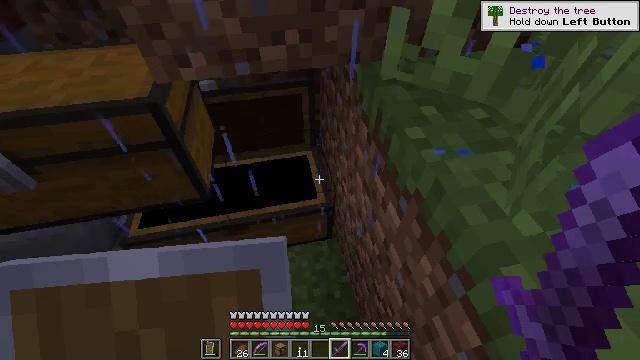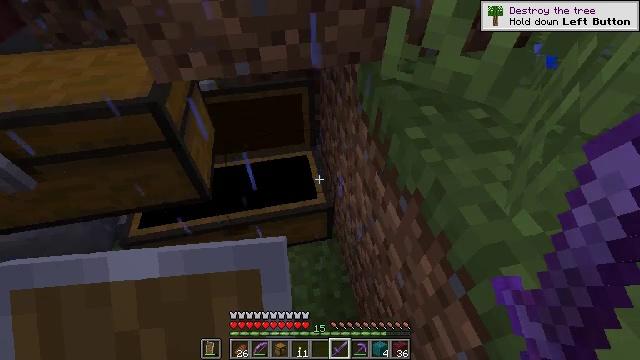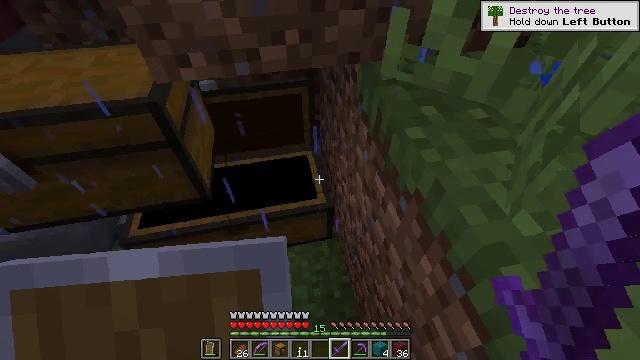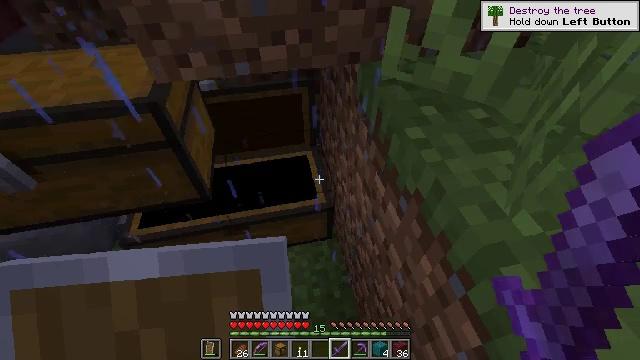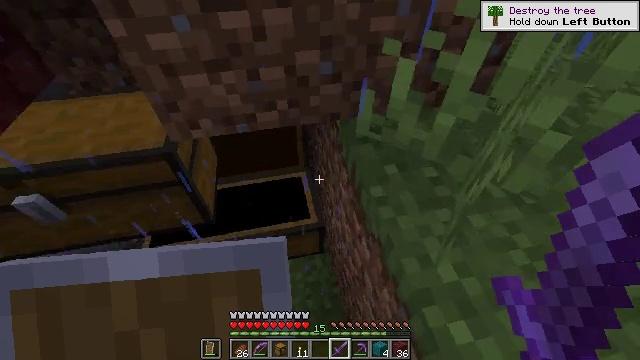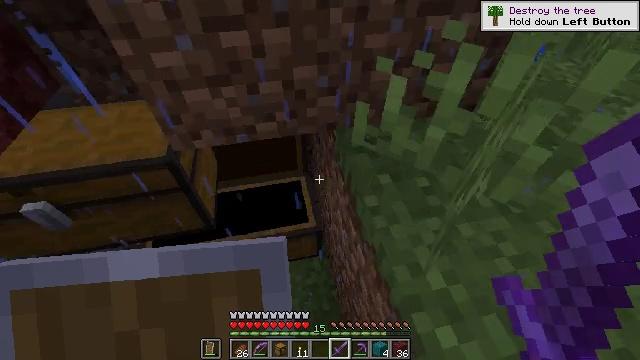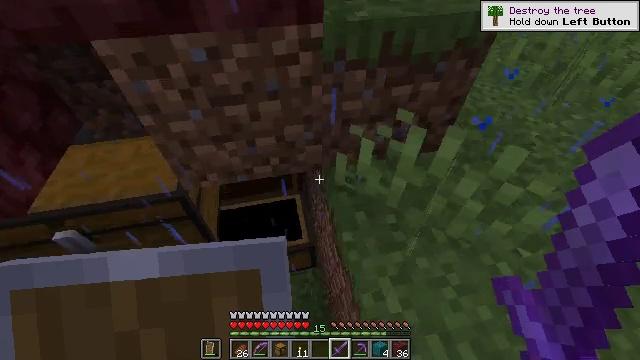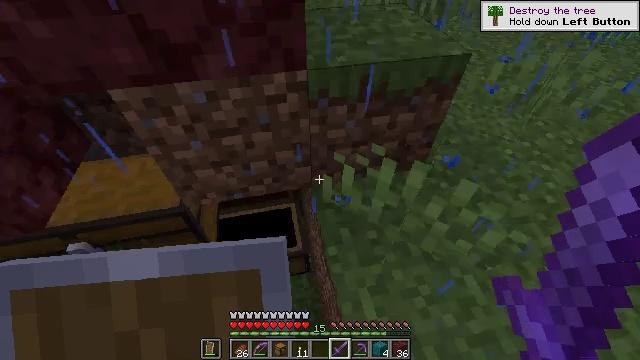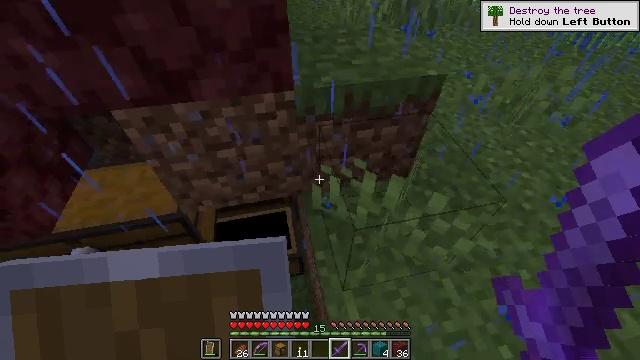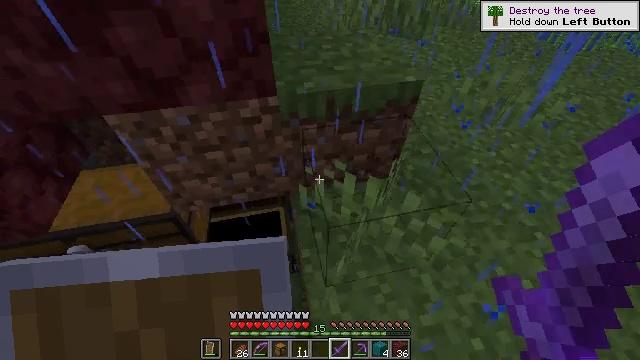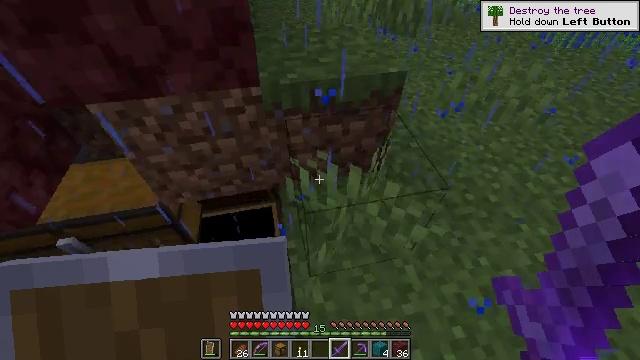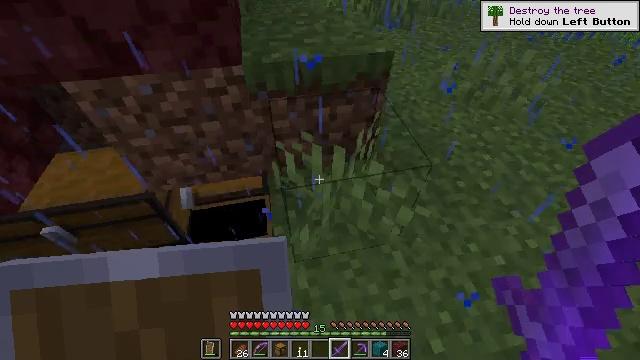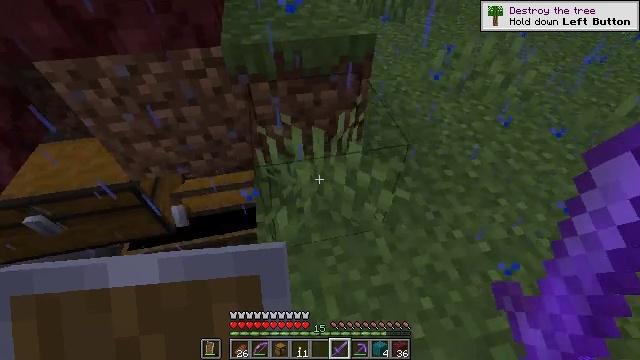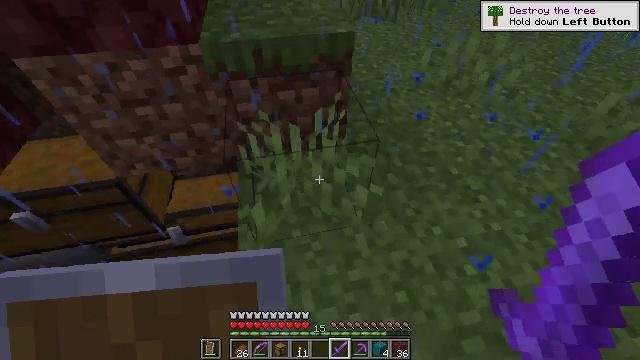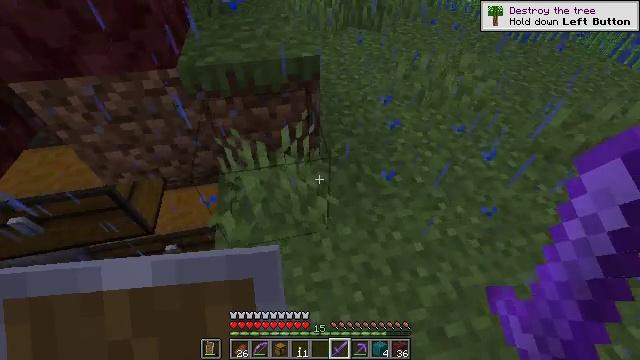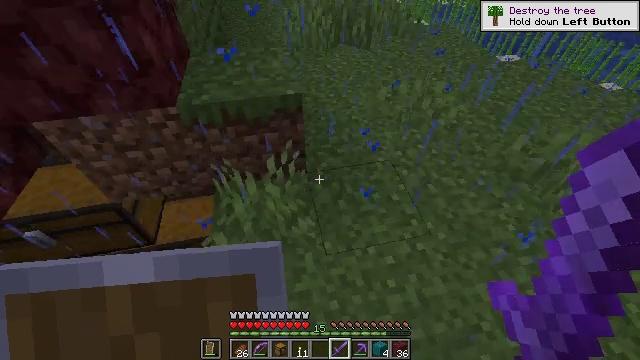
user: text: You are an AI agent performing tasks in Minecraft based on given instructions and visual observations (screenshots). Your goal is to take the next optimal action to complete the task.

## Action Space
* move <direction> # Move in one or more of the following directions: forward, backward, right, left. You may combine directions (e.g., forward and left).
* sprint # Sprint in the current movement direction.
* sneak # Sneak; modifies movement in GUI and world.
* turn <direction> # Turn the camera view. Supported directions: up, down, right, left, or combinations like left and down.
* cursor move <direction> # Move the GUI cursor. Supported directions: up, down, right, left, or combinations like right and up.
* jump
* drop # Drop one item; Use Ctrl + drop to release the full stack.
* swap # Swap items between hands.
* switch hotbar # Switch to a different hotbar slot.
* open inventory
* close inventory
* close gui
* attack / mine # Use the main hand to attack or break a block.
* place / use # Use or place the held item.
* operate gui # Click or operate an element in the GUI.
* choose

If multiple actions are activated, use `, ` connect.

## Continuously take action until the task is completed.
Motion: motion action
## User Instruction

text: Use an ender pearl and blaze powder to craft an ender eye.
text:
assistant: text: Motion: no_op
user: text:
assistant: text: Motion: no_op
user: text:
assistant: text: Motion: no_op
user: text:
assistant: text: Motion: move right, jump
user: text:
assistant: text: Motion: move right, jump
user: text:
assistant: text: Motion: move back and move right, jump
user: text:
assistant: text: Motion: move back and move right, jump
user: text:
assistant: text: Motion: move back and move right, jump
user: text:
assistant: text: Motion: move back and move right, jump
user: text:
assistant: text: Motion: move back and move right, jump
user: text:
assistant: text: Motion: move back and move right, jump
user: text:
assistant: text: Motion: move right, jump
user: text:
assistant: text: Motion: move right, jump
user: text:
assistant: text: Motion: move right, jump
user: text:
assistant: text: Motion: move right, jump
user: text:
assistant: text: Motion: move right
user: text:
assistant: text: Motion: move right
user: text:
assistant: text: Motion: move right
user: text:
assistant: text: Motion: move forward and move right, turn up
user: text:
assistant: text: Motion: move forward and move right, turn left and up
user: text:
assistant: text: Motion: move forward and move right, turn left and up
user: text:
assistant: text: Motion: move forward and move right, turn left and up
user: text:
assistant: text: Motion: move forward and move right, turn left and up
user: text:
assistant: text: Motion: move forward and move right, turn left and up
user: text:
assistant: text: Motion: move forward and move right, turn left and up
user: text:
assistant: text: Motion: move forward, turn left and up
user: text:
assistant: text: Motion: move forward
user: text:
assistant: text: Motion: move forward
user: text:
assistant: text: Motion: no_op
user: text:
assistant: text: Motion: no_op